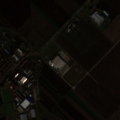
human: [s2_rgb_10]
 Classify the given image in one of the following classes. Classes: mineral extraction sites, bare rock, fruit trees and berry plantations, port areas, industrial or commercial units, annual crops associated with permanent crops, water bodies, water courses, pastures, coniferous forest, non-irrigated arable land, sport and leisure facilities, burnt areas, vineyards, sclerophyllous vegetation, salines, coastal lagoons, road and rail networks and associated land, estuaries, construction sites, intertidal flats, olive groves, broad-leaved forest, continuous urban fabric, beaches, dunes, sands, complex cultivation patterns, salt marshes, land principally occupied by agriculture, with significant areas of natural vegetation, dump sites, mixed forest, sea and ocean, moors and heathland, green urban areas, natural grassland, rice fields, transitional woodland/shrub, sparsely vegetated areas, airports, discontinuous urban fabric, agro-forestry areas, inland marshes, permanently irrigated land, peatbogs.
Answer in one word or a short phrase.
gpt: discontinuous urban fabric, industrial or commercial units, non-irrigated arable land, complex cultivation patterns